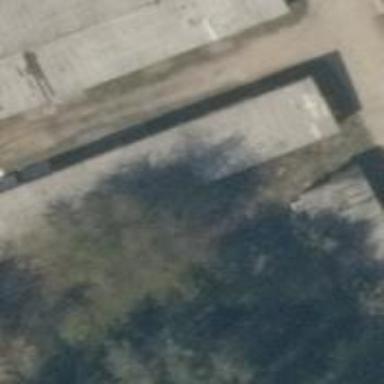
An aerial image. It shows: Group of garages.